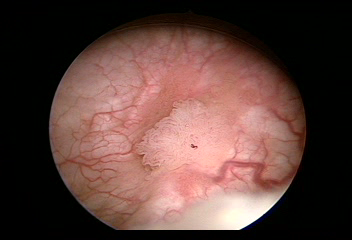
Modality: WLC
Class: Malignant
Subclass: LowGradePapillary
Lesion: L3
Stage: Ta
Morphology: Papillary
Bladder cancer association: Yes
Annotated structures: Tumor, Tumor, Tumor